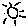
Label: sun